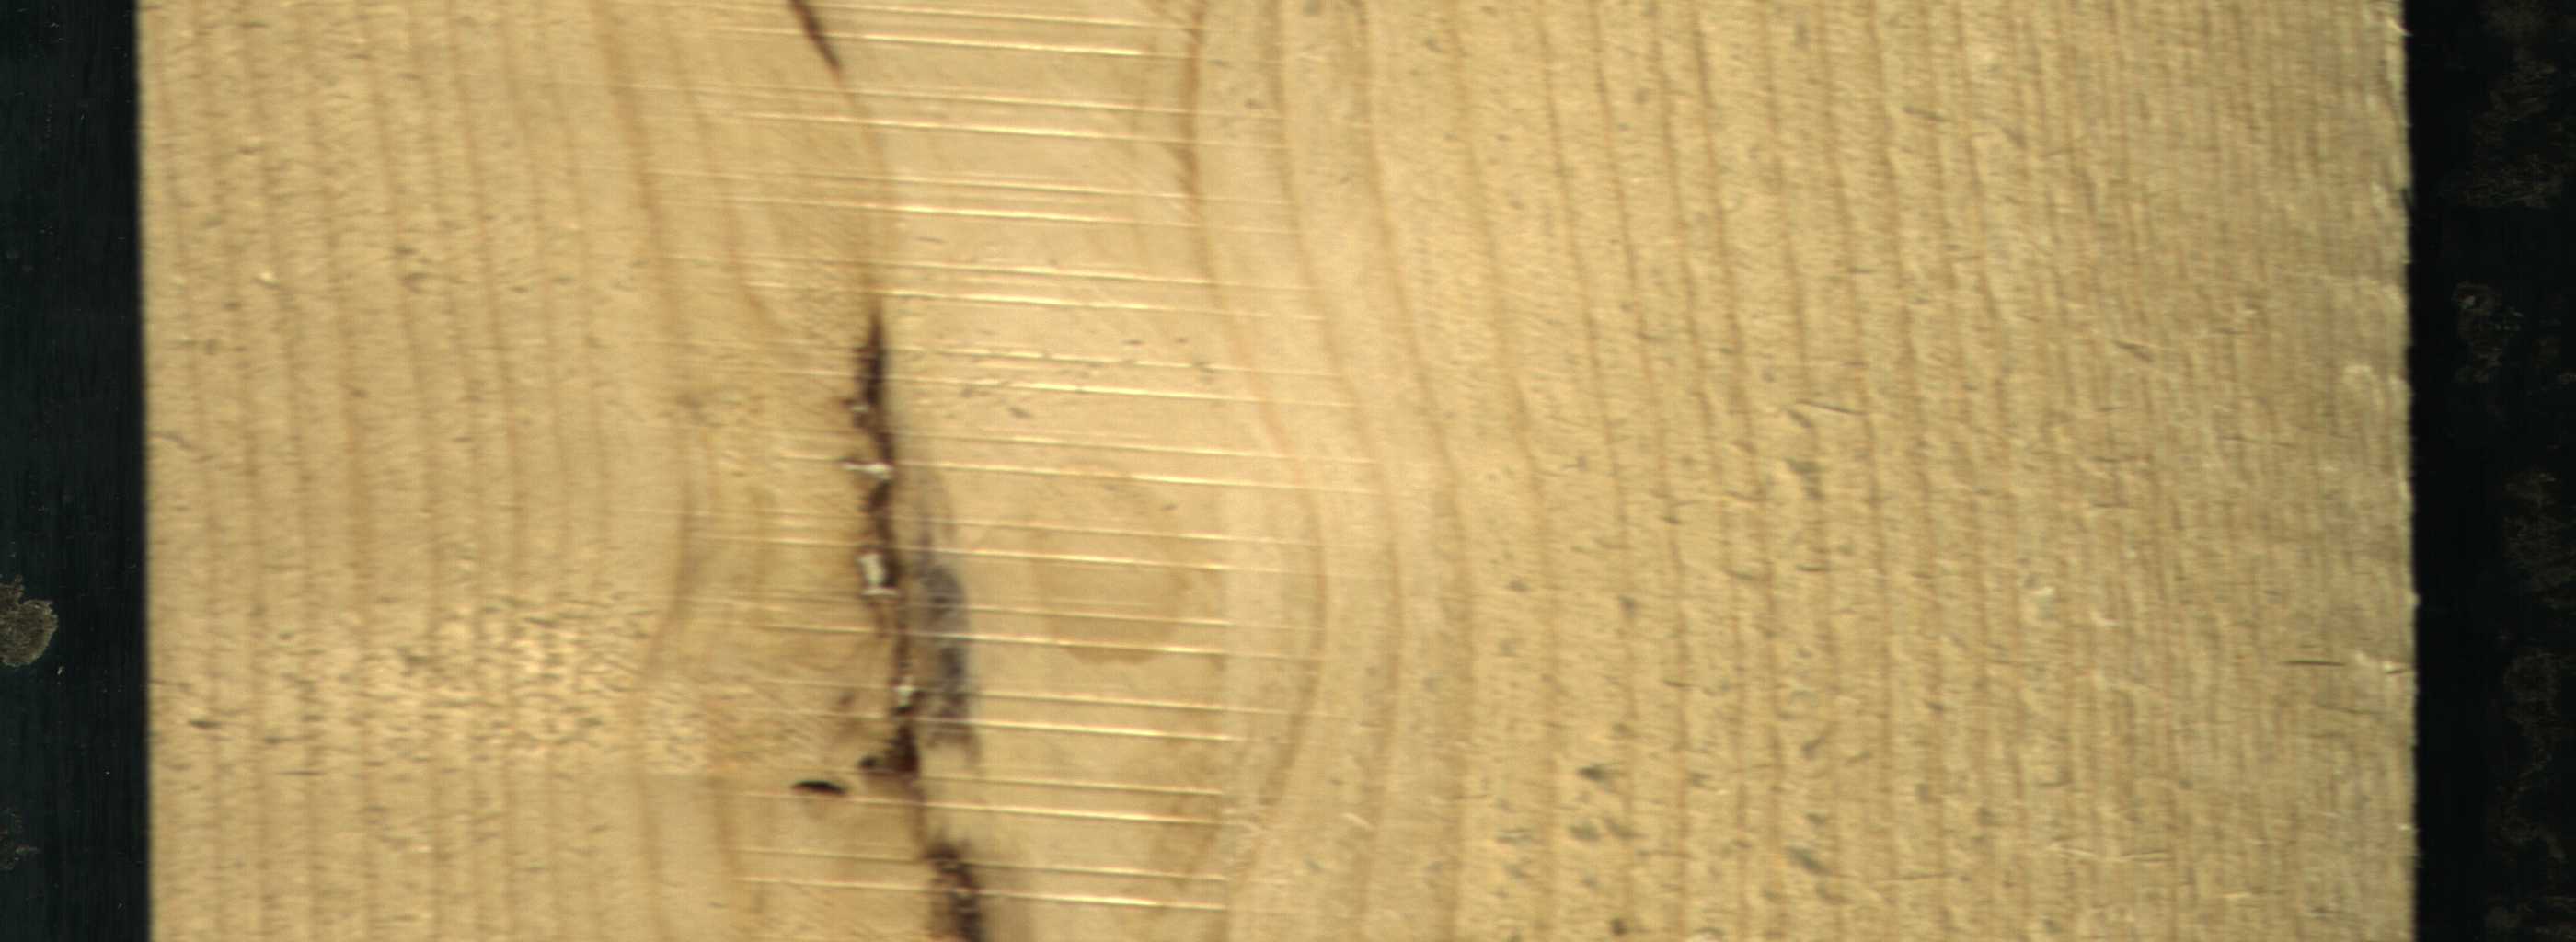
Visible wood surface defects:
resin
resin
resin
Dead_Knot